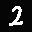
Label: 2